Interaction volume radius: 5 \u00c5
Interaction volume height: 25 \u00c5
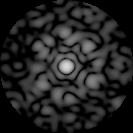
Disorder parameter: 0.7129